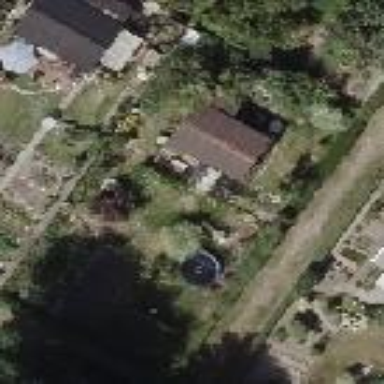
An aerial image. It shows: Plot in the allotments area marked by fence.